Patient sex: M
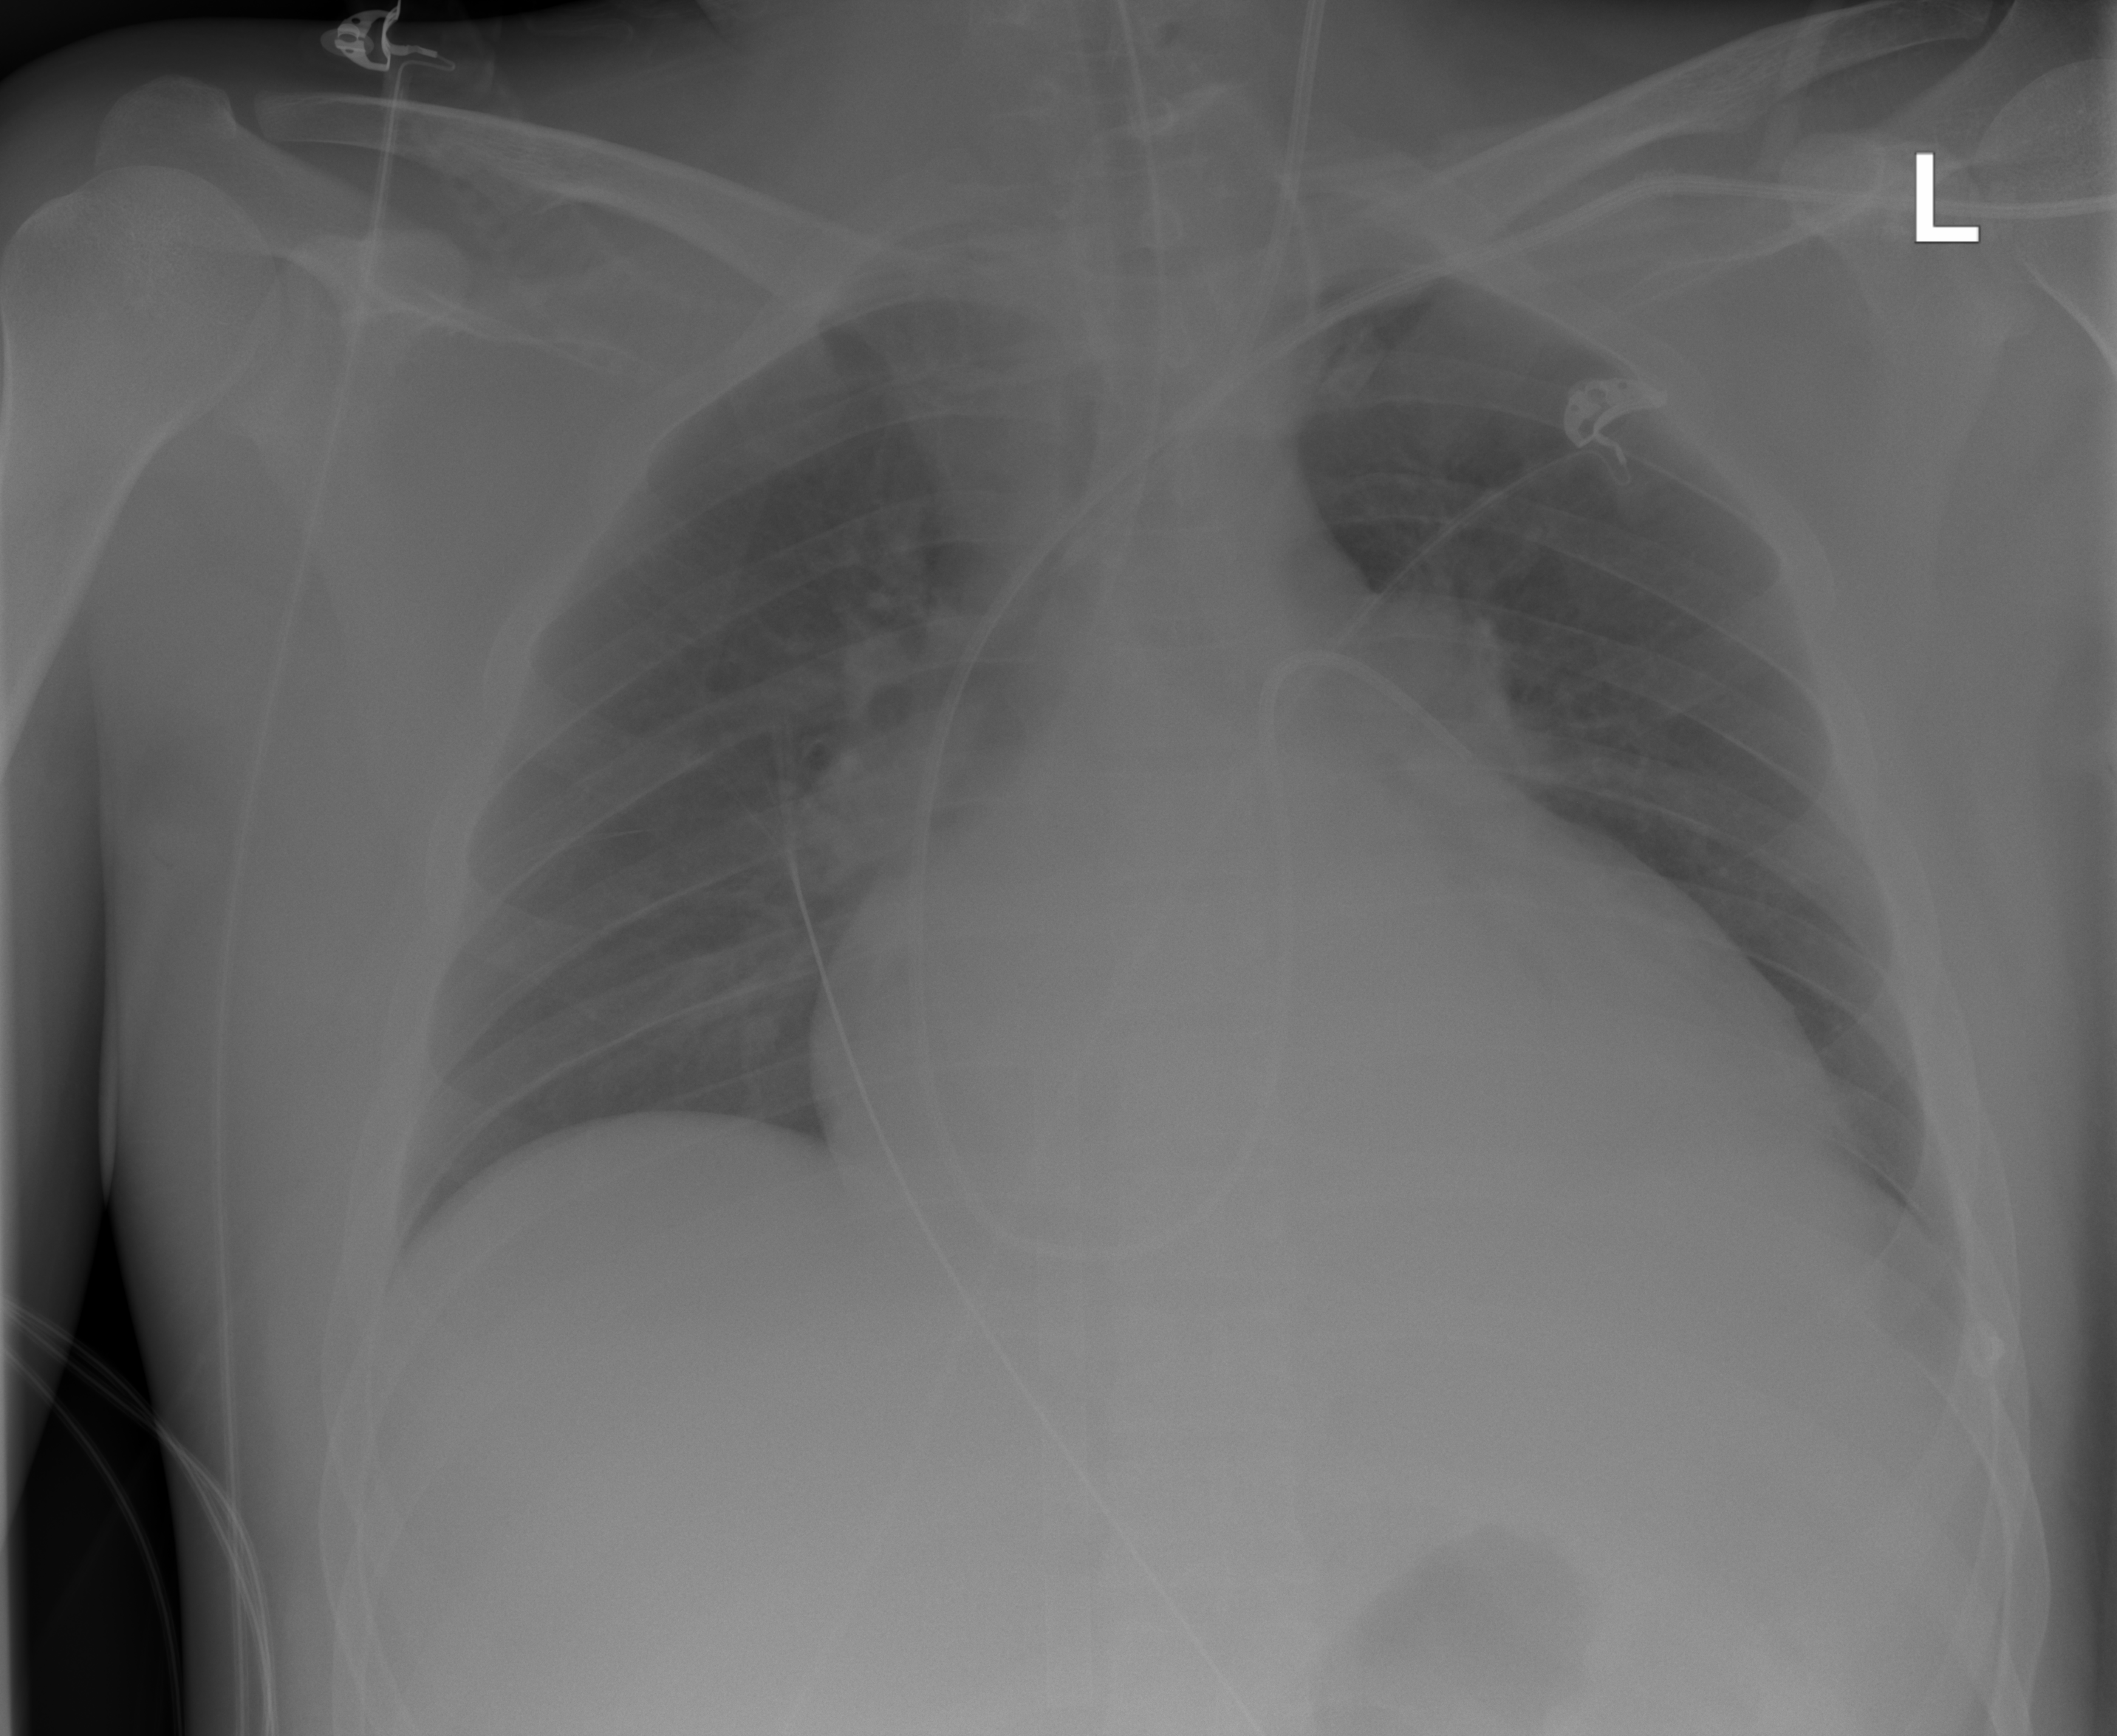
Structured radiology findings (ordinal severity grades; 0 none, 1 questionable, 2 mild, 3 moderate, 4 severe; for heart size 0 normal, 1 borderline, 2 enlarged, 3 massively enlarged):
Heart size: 3
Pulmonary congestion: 2
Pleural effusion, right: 0
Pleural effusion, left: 2
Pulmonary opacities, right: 1
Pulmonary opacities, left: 1
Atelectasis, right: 1
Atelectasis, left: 2